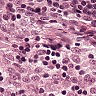
Metastatic tissue present: no